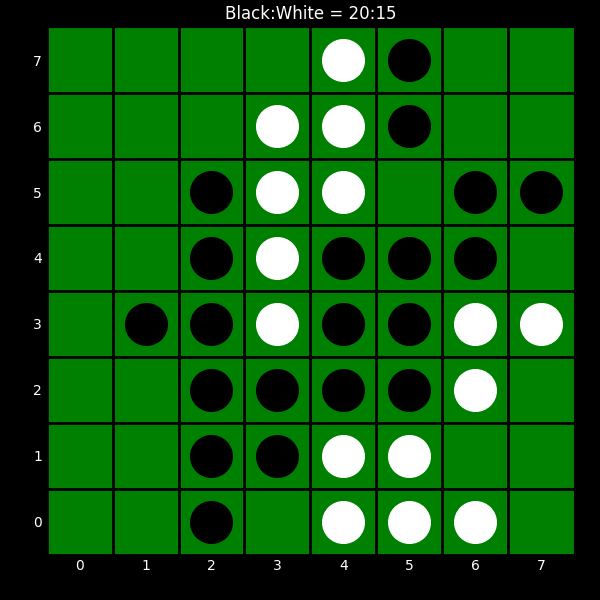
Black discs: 20
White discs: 15